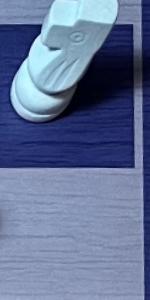
Label: Empty